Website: lowes
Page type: cart
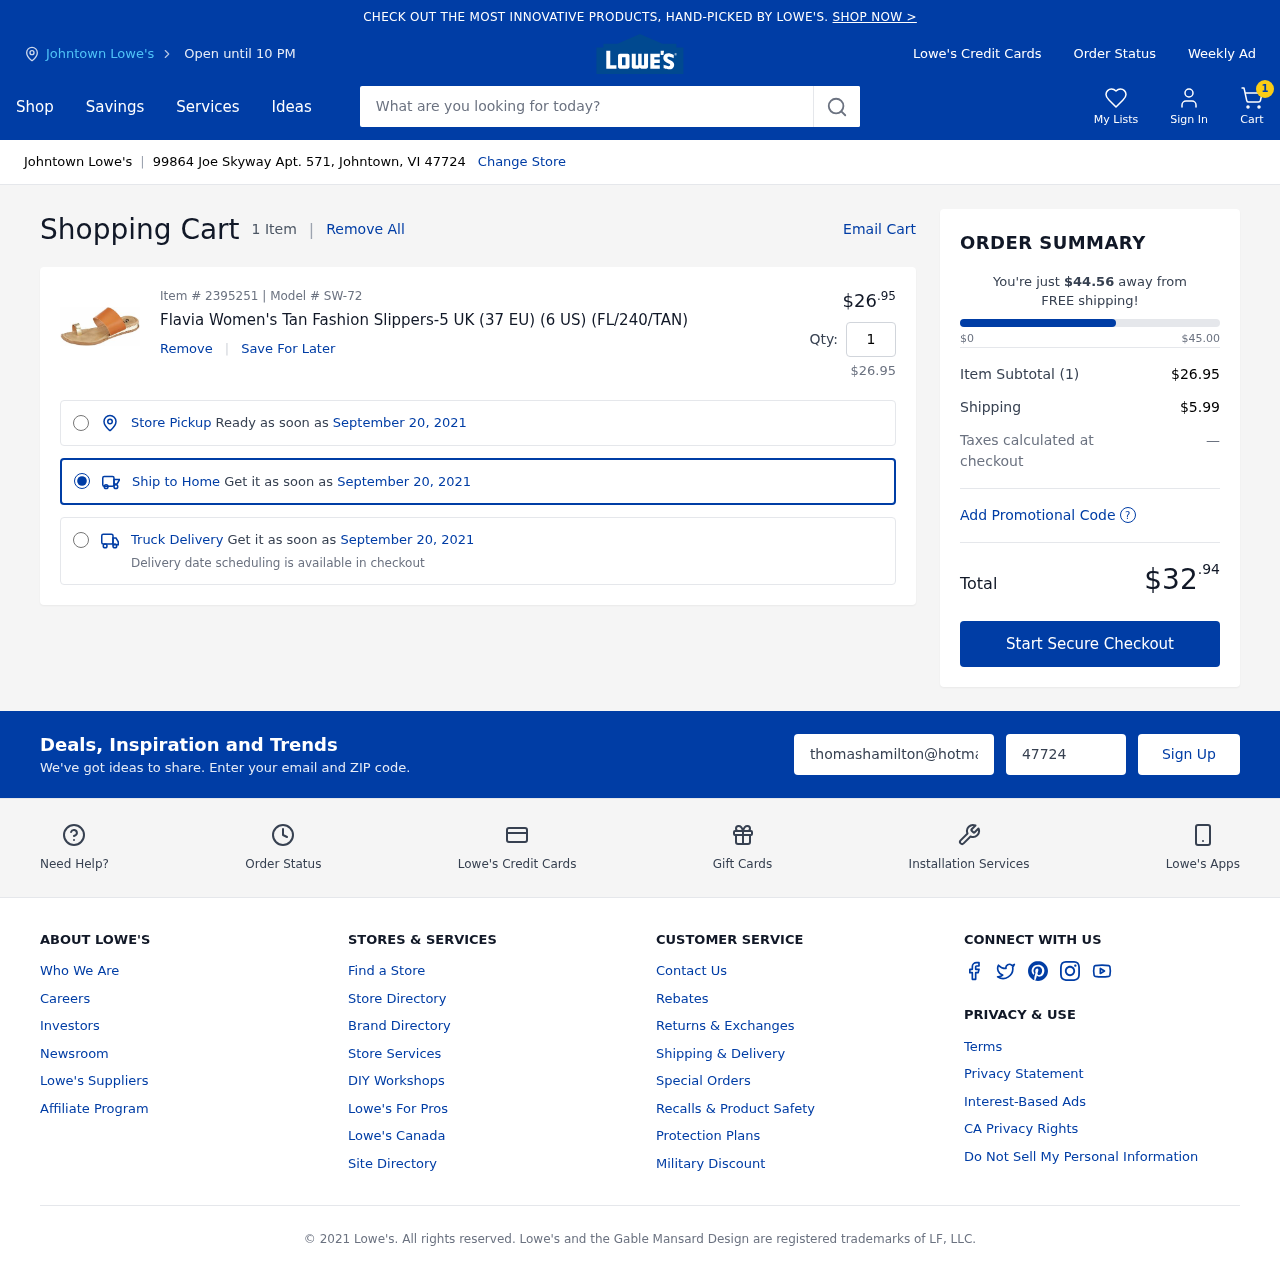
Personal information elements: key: PII_CITY
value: Johntown Lowe's
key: PII_EMAIL
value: thomashamilton@hotmail.com
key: PII_POSTCODE
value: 47724
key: PII_STREET
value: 99864 Joe Skyway Apt. 571
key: PII_CITY_STATE_ZIP
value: Johntown, VI 47724
Product elements: key: PRODUCT1_NAME
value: Flavia Women's Tan Fashion Slippers-5 UK (37 EU) (6 US) (FL/240/TAN)
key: PRODUCT1_PRICE
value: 26.95
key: PRODUCT1_QUANTITY
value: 1
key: PRODUCT1_SUBTOTAL
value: $26.95
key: PRODUCT_ITEM_NUMBER
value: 2395251
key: PRODUCT_MODEL_NUMBER
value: SW-72
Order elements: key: ORDER_NUM_ITEMS
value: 1
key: ORDER_NUM_ITEMS
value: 1 Item
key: ORDER_DELIVERY_DATE
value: September 20, 2021
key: ORDER_SUBTOTAL
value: $26.95
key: ORDER_SHIPPING_COST
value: $5.99
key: ORDER_TOTAL
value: $32.94
Search elements: key: HEADER_SEARCH
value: What are you looking for today?